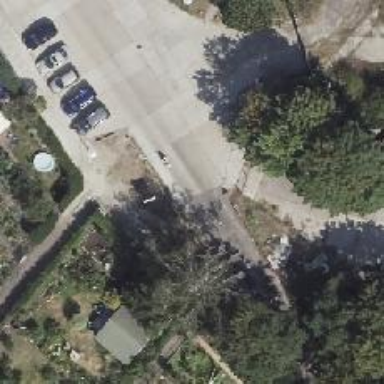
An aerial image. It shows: Residential concrete road with no sidewalk.